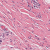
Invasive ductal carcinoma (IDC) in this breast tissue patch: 0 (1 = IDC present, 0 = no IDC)